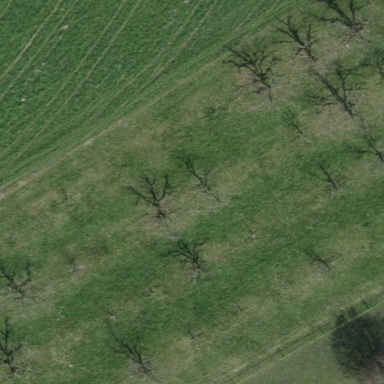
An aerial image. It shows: Orchard.